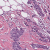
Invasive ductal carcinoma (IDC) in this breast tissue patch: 1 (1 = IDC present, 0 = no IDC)